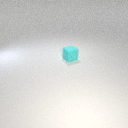
small cyan rubber cube